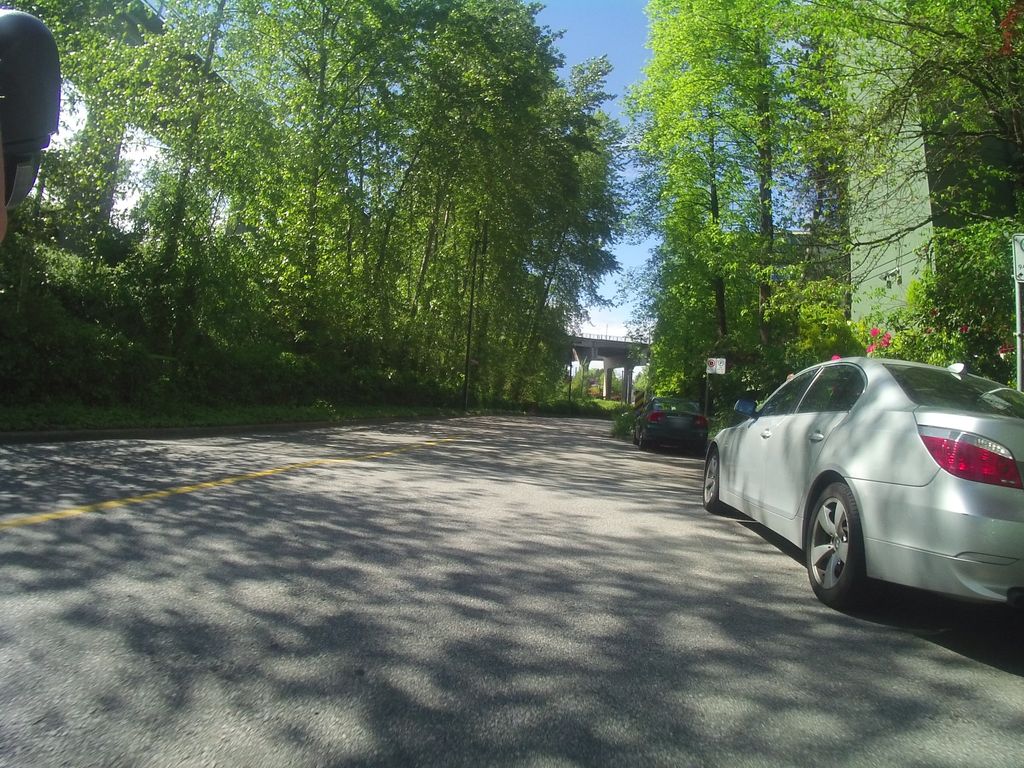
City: vancouver